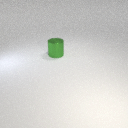
large green metal cylinder